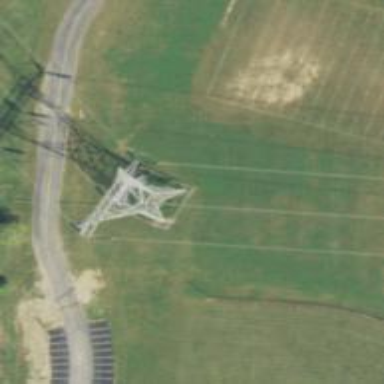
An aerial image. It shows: Lattice structure tower.